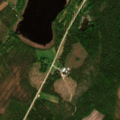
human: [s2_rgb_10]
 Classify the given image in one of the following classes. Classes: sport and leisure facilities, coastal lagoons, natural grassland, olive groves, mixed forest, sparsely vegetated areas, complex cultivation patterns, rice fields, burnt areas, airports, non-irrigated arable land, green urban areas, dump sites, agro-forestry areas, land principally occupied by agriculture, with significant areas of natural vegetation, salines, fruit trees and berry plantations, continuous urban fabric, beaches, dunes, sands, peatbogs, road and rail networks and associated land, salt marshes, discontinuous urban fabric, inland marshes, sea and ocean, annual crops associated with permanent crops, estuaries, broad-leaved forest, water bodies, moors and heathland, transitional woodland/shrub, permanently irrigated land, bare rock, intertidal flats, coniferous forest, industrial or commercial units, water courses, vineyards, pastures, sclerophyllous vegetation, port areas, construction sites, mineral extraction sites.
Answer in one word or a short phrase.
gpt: land principally occupied by agriculture, with significant areas of natural vegetation, coniferous forest, mixed forest, transitional woodland/shrub